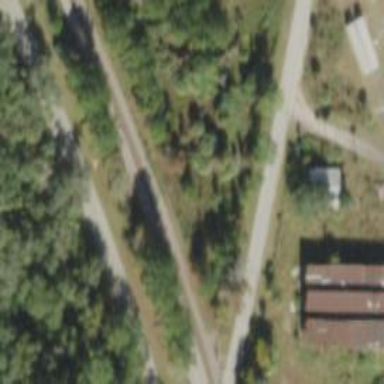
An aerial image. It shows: Railway track.